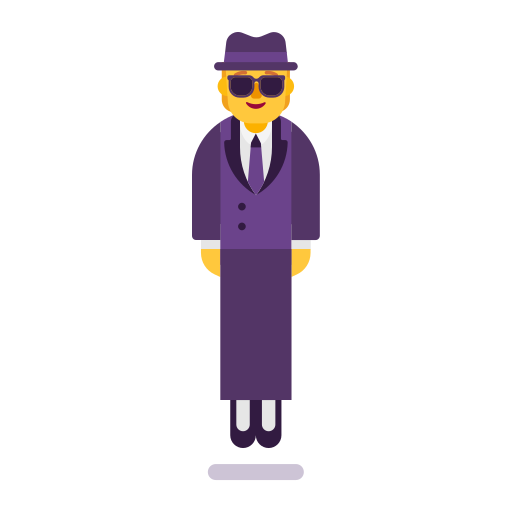
person in suit levitating flat default